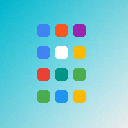
Screen state: on